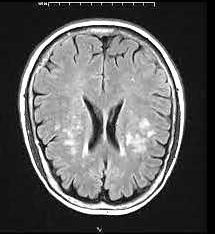
Label: notumor